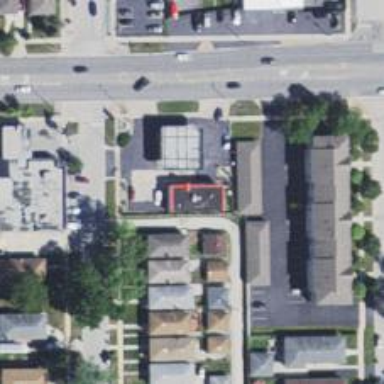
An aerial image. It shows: Convenience shop.